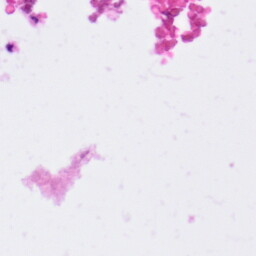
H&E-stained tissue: Pancreatic